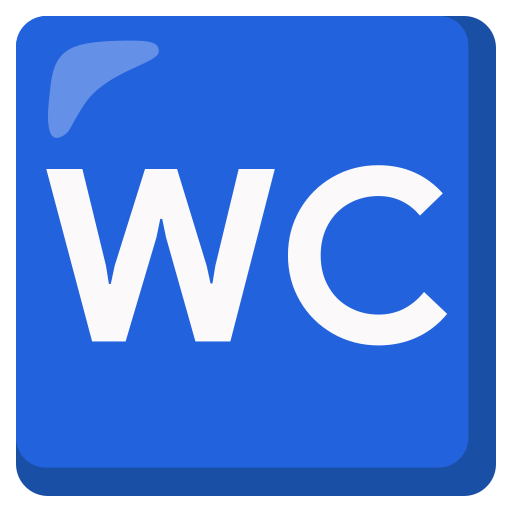
Emoji: 🚾